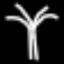
Label: palm tree